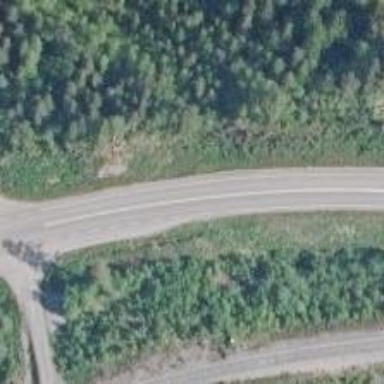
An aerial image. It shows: Asphalt trunk highway.